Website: macys
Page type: billing-address
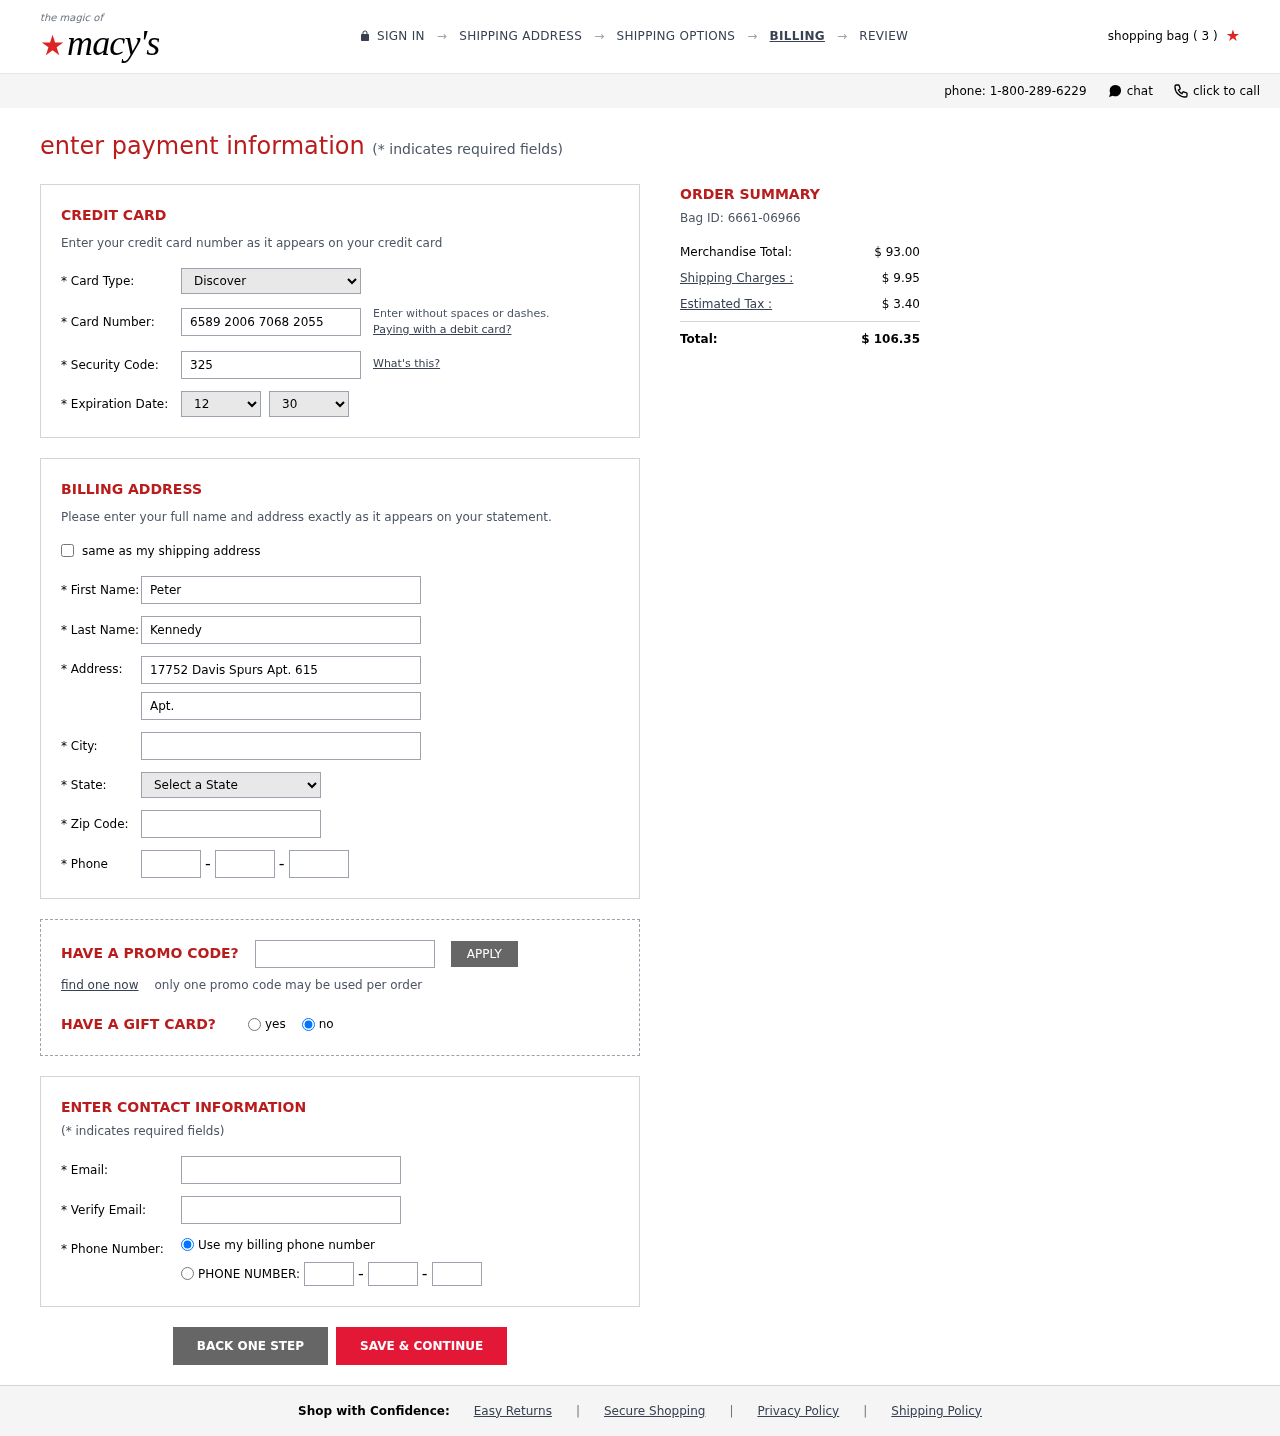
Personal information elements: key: PII_CARD_CVV
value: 325
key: PII_CARD_EXPIRY_MONTH
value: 12
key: PII_CARD_EXPIRY_YEAR
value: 30
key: PII_CARD_NUMBER
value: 6589 2006 7068 2055
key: PII_CARD_TYPE
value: Discover
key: PII_CITY
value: South Cassandraborough
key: PII_EMAIL
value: peterkennedy@hotmail.com
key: PII_FIRSTNAME
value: Peter
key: PII_LASTNAME
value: Kennedy
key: PII_PHONE_AREA
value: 286
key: PII_PHONE_PREFIX
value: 403
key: PII_PHONE_SUFFIX
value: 0335
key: PII_POSTCODE
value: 35633
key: PII_STATE_ABBR
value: ME
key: PII_STREET
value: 17752 Davis Spurs Apt. 615
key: PII_STREET2
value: Apt. 596
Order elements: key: ORDER_NUM_ITEMS
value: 3
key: ORDER_ID
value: Bag ID: 6661-06966
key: ORDER_SUBTOTAL
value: $ 93.00
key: ORDER_SHIPPING_COST
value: $ 9.95
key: ORDER_TAX
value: $ 3.40
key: ORDER_TOTAL
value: $ 106.35